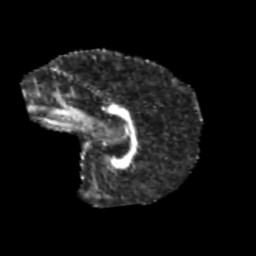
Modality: FA
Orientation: sagittal
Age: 13
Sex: male
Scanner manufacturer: siemens
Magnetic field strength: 3 T
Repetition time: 3.8 s
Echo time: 0.07 s